Question: I have been try to Add Admob into my app but i always got:
'''
at com.blogspot.tholutech.MainActivity.onCreate(MainActivity.java:31)
mAdView.loadAd(adRequest);
'''

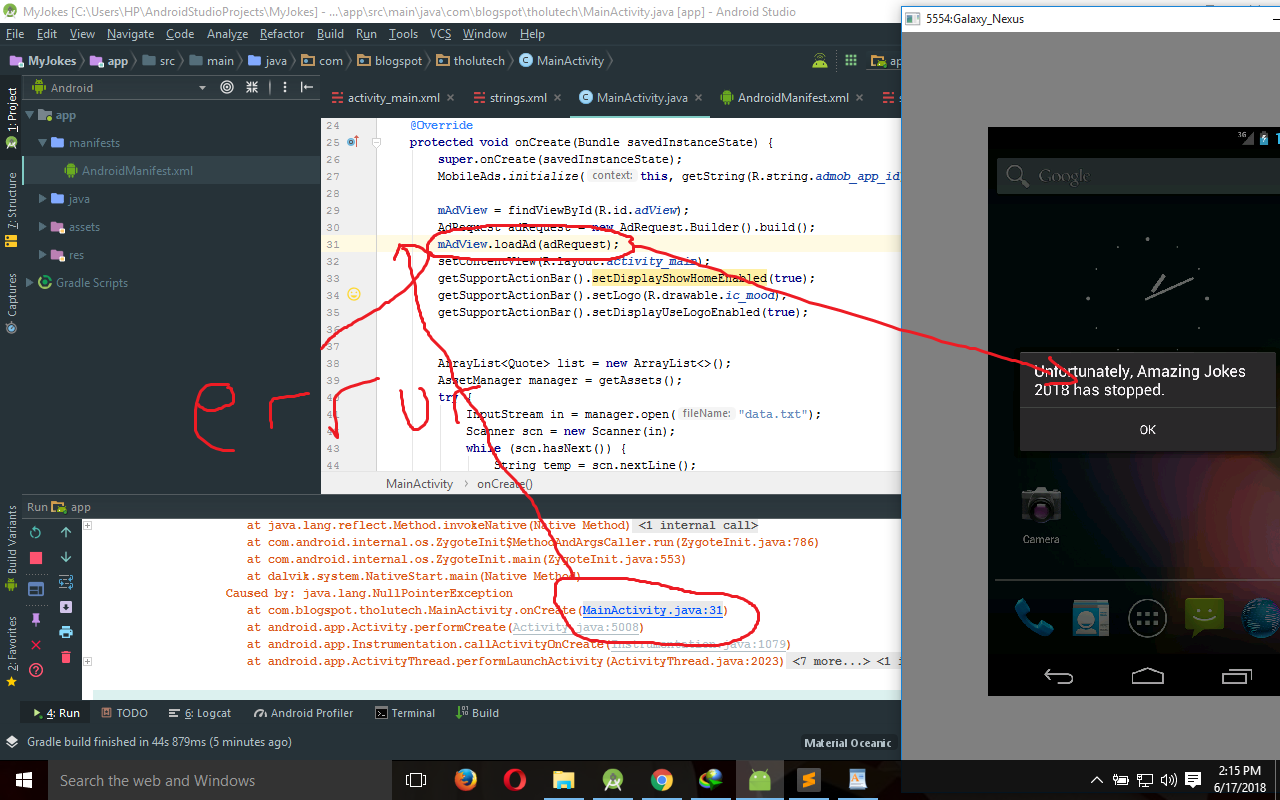
Answer: There is no 'adView' in your layout yet. You have to call 'setContentView()' before you try to access your views.